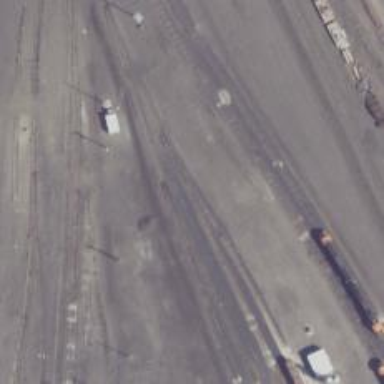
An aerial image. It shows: Railway yard used for servicing trains.